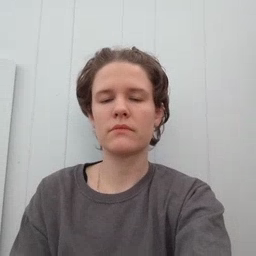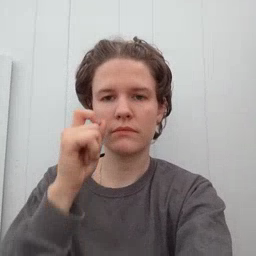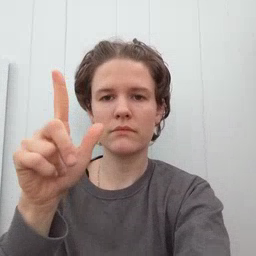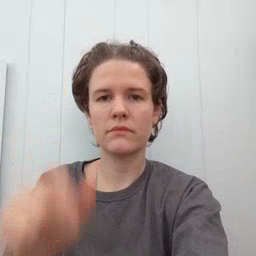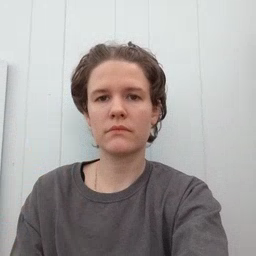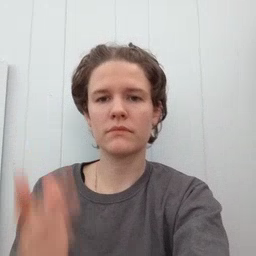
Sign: awake